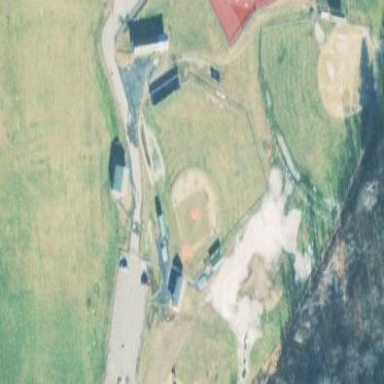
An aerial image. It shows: Baseball pitch for leisure land activities.